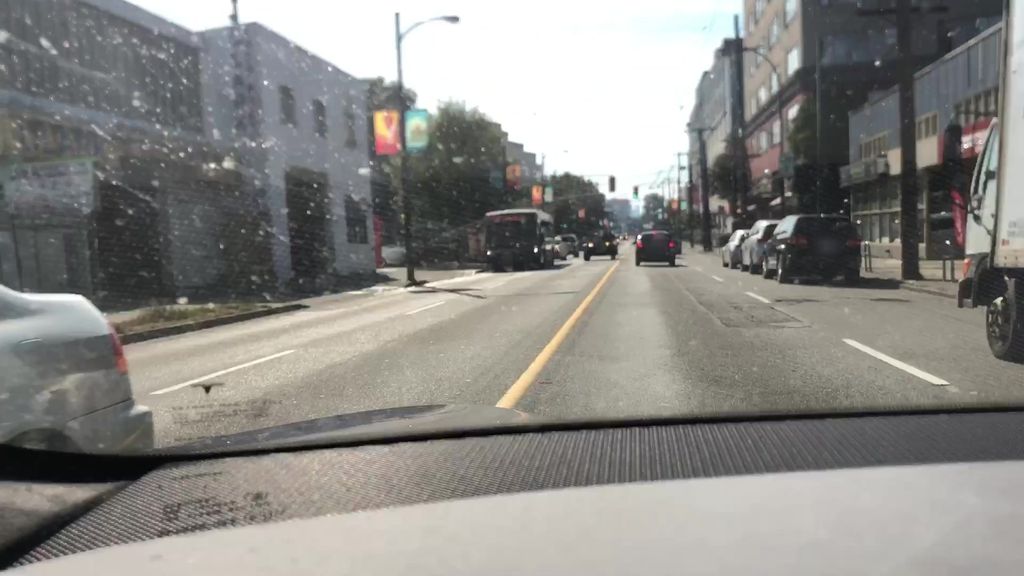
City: vancouver